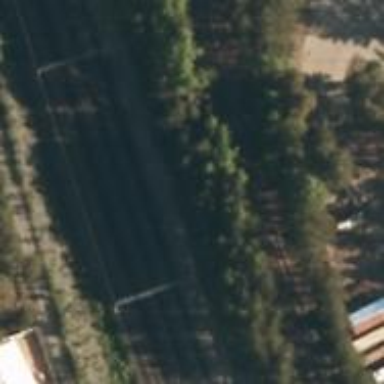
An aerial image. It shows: Railway with continuous electrified contact lines.